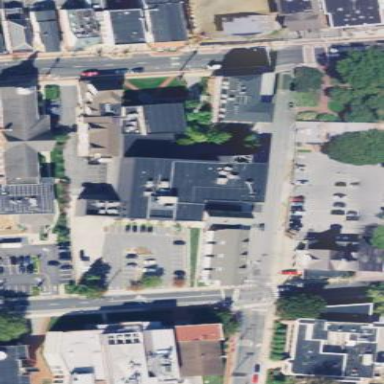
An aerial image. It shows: Building.